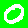
Digit: 0